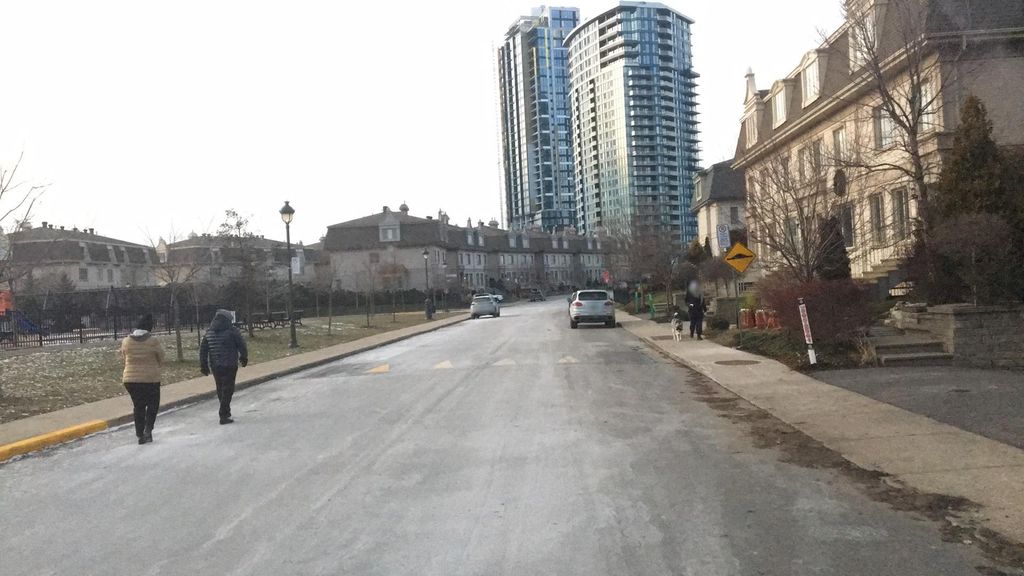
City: montreal